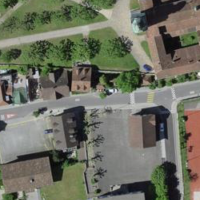
EUNIS habitat code: 54
Species observed at this site:
Ornithogalum umbellatum